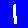
Digit: 1